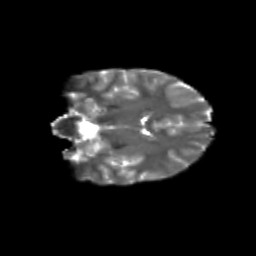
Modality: T2w
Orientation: coronal
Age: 11
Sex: female
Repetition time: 9.512 s
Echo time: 0.089 s